Here is the raw acceleration-versus-time signal recorded on a bearing housing. Determine the bearing's health state. Answer with exactly one of: normal, inner_race, outer_race, ball.
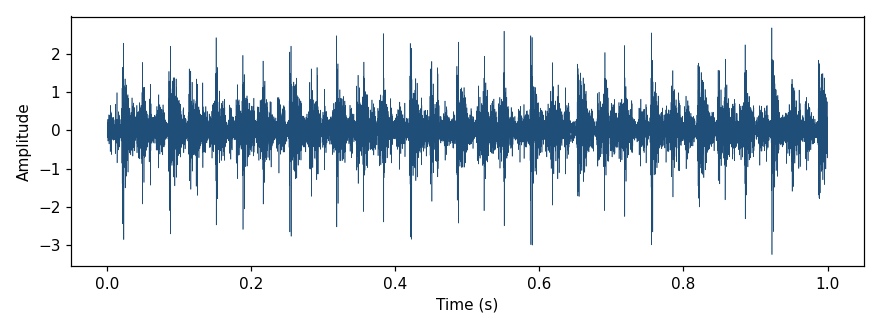
Answer: outer_race